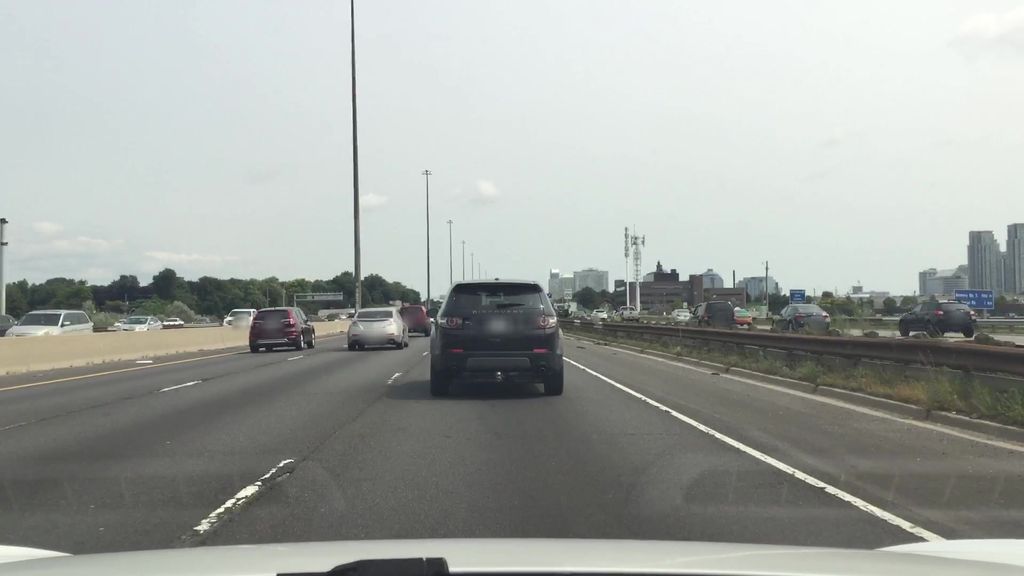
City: toronto